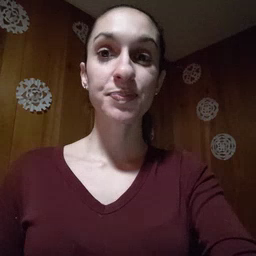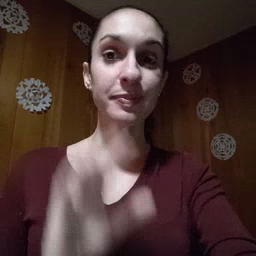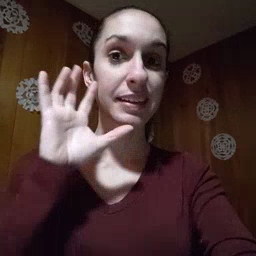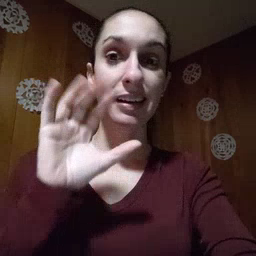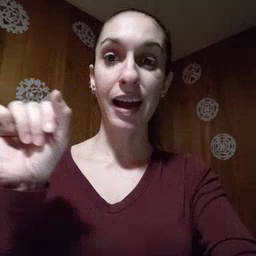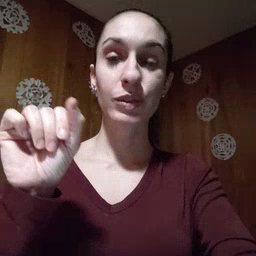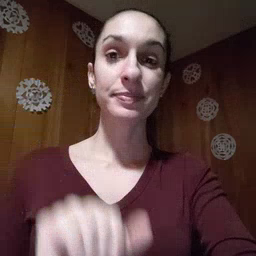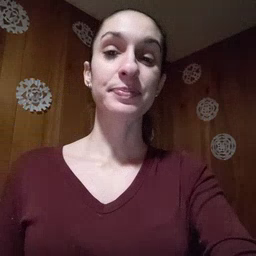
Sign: loud